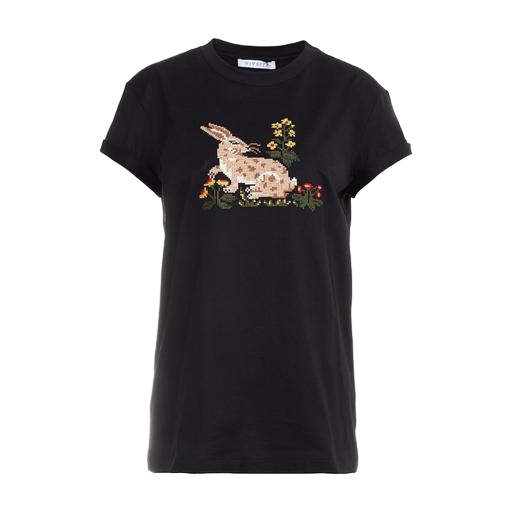
black women's bambi oversized t-shirt, black embroidered t-shirt, black être cécile flamingo print t-shirt, white background